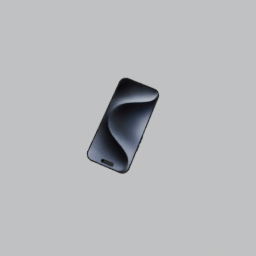
Label: electronics